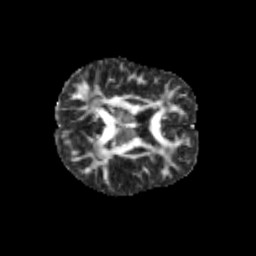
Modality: FA
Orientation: axial
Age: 12
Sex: female
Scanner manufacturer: siemens
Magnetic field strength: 3 T
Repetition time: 3.8 s
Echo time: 0.07 s